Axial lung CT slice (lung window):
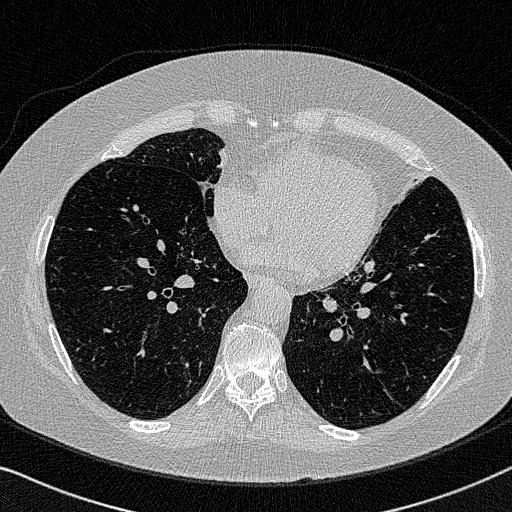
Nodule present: no